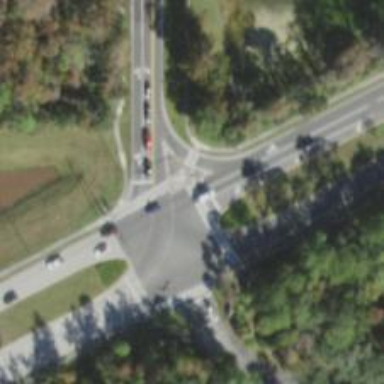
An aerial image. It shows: Marked crossing on the road.